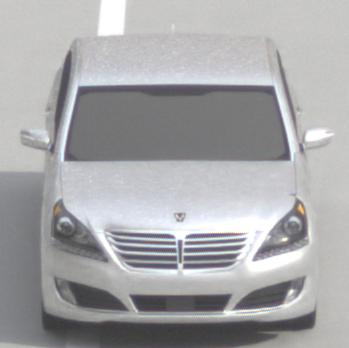
Make: Hyundai
Model: Equus
Detailed model: Gen. 2 VI
Model produced from: 2009
Model produced until: 2016
Doors: 4
Color: white
Road condition: dry road
Daytime: morning or afternoon
Contrast: low contrast